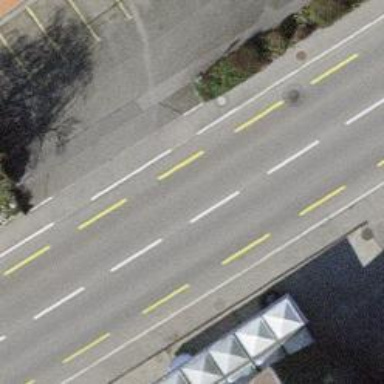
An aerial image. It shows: Primary highway with raised kerb. There is cycle track on both sides and asphalt sidewalk on the right side of the road.